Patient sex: M
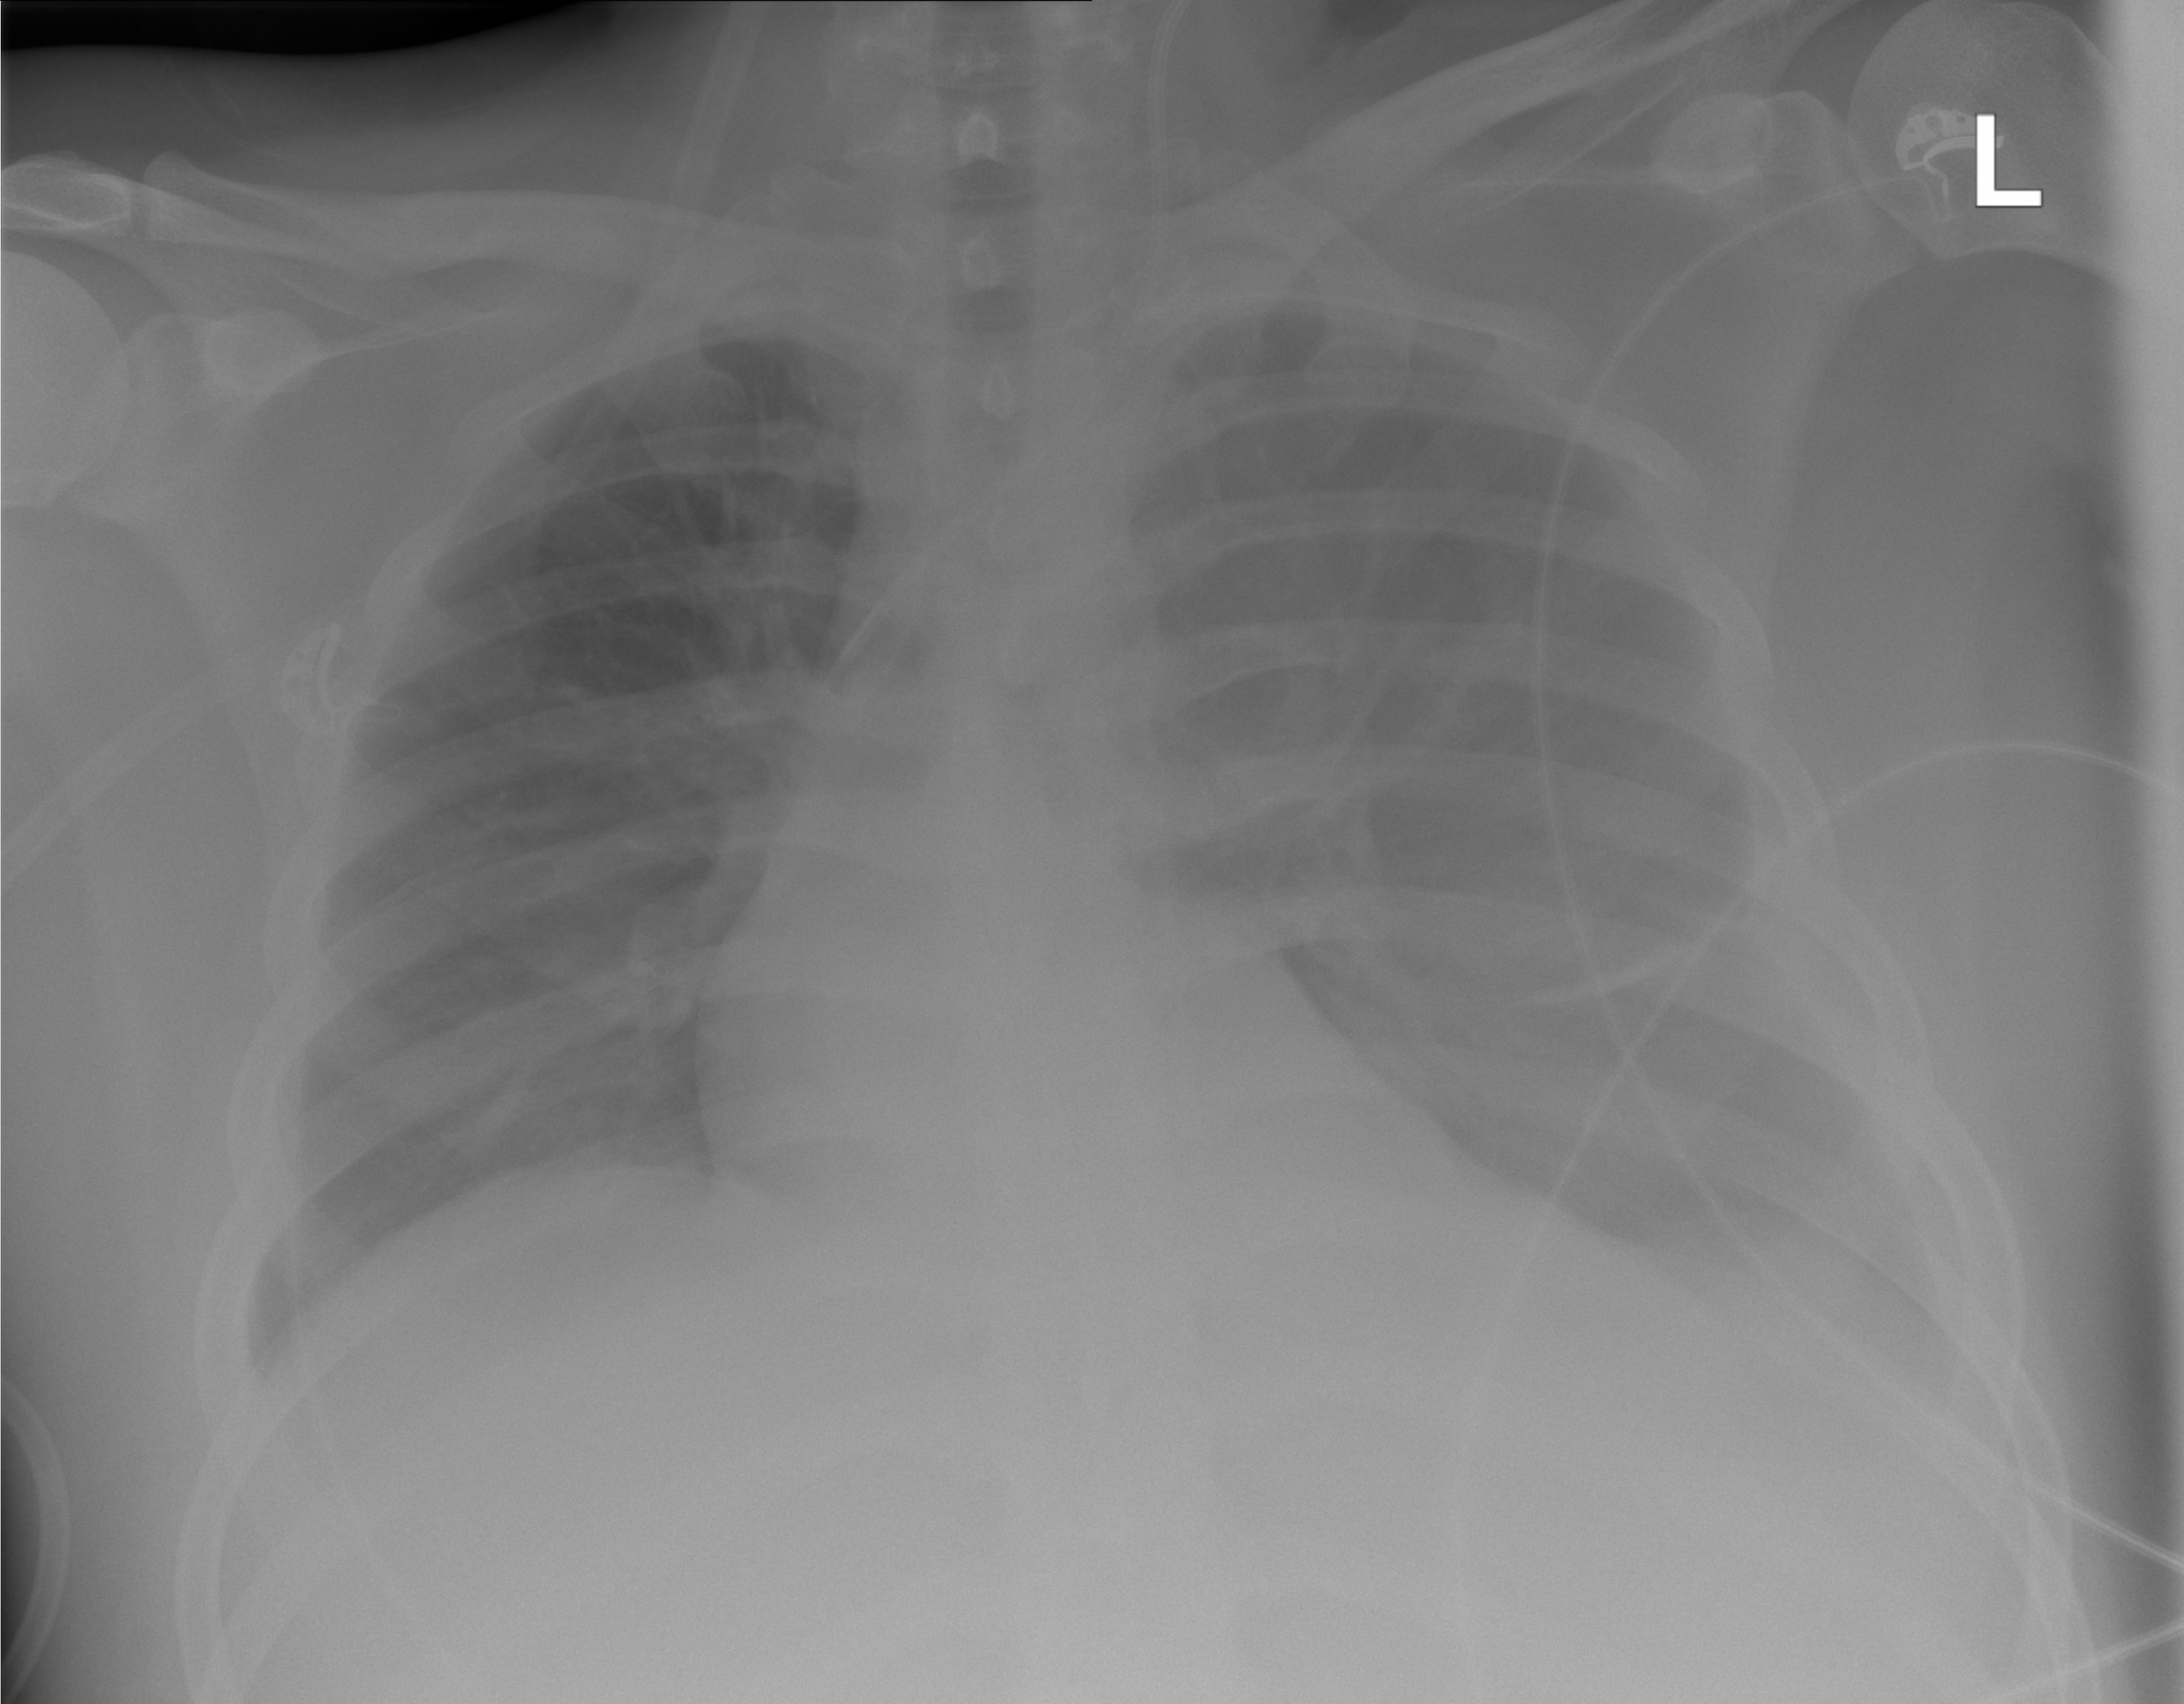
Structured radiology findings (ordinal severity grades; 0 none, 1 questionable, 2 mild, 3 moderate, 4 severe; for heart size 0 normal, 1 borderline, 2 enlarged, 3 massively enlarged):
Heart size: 2
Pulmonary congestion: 0
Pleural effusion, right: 0
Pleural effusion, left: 3
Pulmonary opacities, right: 0
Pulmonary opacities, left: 0
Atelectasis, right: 0
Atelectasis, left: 2